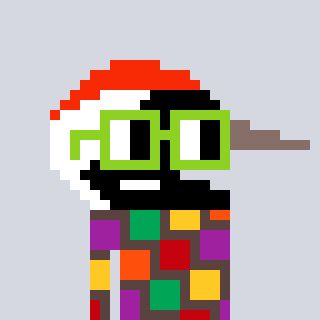
a pixel art character with square light green glasses, a crane-shaped head and a darkbrown-colored body on a cool background